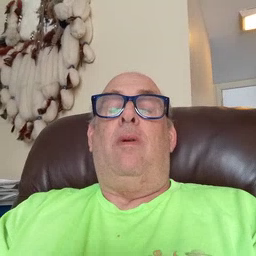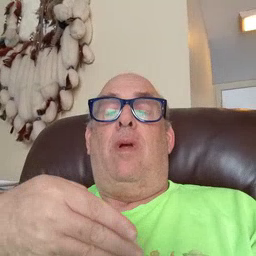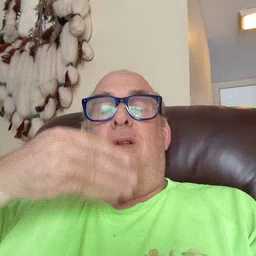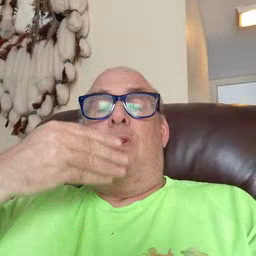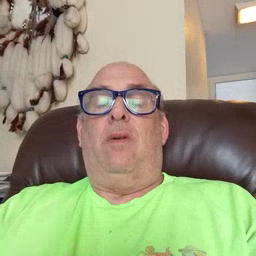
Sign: cereal